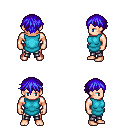
a pixel art fantasy rpg character, male body template, human, light skin, teal tunic, metal pants, blue short bangs hairstyle, four views (front, back, left, right), 2x2 character sprite sheet, small pixel art, hard edges, no anti-aliasing